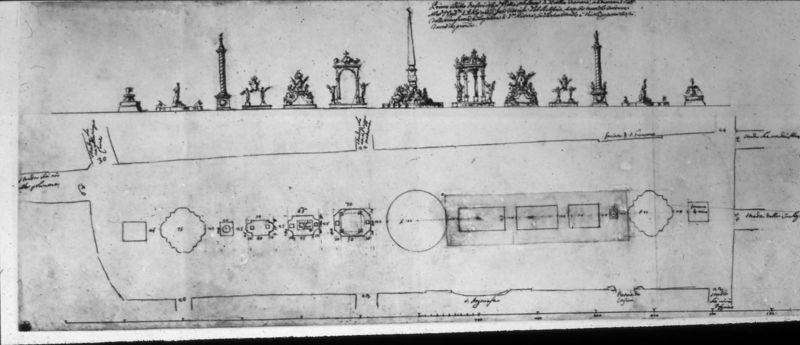
Titel: Dekorationsentwurf für die Piazza Navonna
Künstler: Pier Leone Ghezzi
Institution: Berlin, Kunstbibliothek
Schlagwörter: weiß, schwarz, skizze, straße, säule, säulen, zeichnung, anlage, park, weg, architektur, wege, blatt, renaissance, brunnen, kreis, rund, garten, skulptur, schrift, papier, ansicht, bogen, linien, platz, spitz, verzierung, tor, foto, bögen, höhe, eckig, türme, schwarzweiß, text, kreise, beschriftung, tore, obelisk, florenz, plan, beschreibung, legende, monument, grundriss, goldener schnitt, leonardo da vinci, lageplan, varianten, berechnung, planung, legend, schrif, monumente, siegessäulen, platzierung